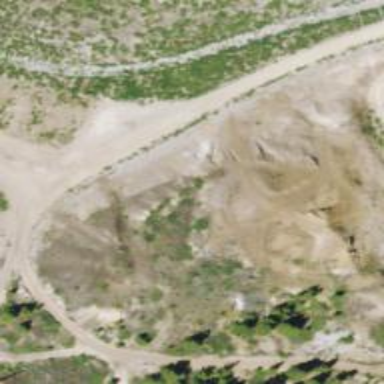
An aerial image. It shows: Quarry area.